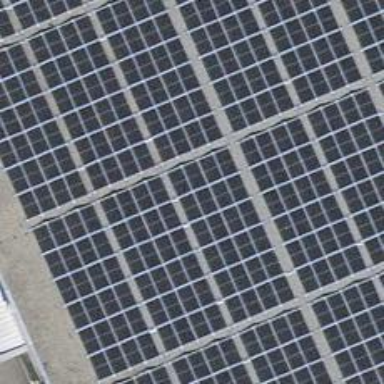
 consisting of solar photovoltaic panels."